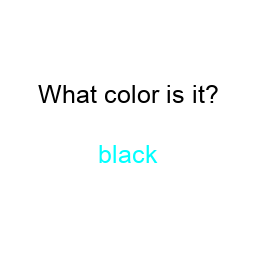
Color: cyan
Color name shown: black
Background color: white
Question text color: black